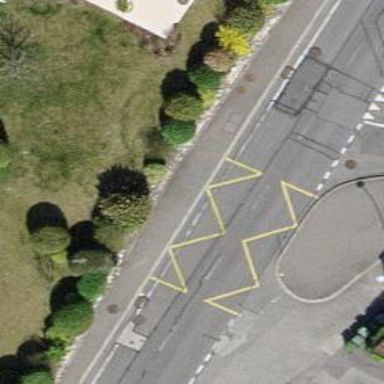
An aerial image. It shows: Bus stop with shelter for public transport.